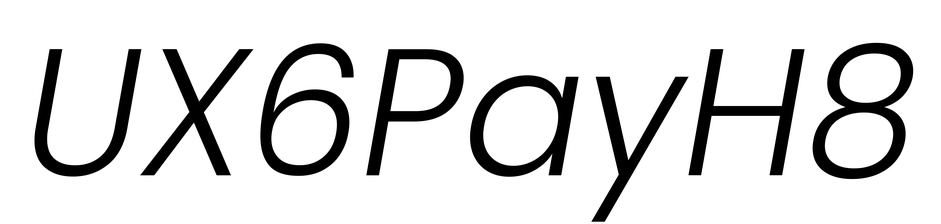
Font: Poppins-LightItalic